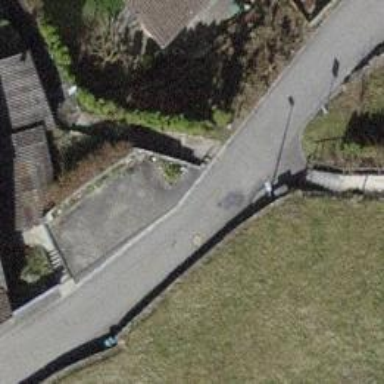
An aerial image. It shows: Road with steps.